Question: I need to make a query inside a DAO using hibernate criteria, but im not sure how.
I have 2 entities, A and B, and an association table, that contains both A and B ID's.
A doesnt know B, and B doesnt know A.
I want to find all A's that are associated with a certain B, using criteria.
I made a diagram, hope it helps to explain.
<URL>

As you can see, table A have 3 records, table B have 3 records too and table AssocAB 3 records as well. I want to find all A's that are associated in AssocAB with B1. The query should return A1 and A3.
is it possible?
Here's the classes, and the relationship annotated.
Entity A: No annotation
Entity B: Have a Set of Entity A
'''
@ManyToMany
@JoinTable(name = "Assoc_AB", joinColumns = { @JoinColumn(name = "ID_B")}, inverseJoinColumn = { @JoinColumn(name = "ID_A")})
@ForeignKey(name = "FK_A_B", inverseName = "FK_B_A")
public set<A> getA(){
return this.listOfA;
}
'''
And no class for association class, the mapping on B creates the assoc table.
Thanks in advance.
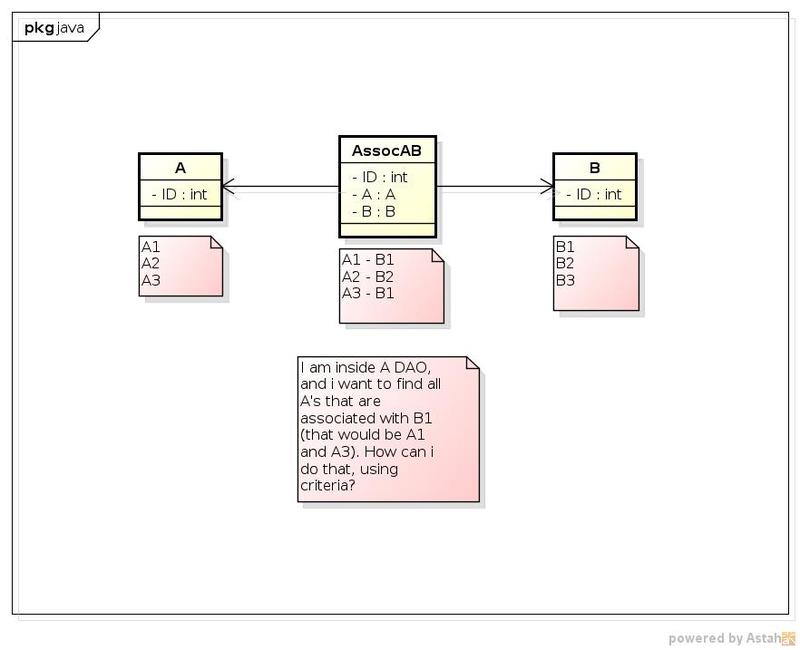
Answer: I tried to write a criteria query with your indications, but it's not easy because you tell that 'A' and 'B' tables have a 'int ID', but then you put 'Strings' in your rows ('"A1"', '"B1"'...). I supposed that your 'id' is a 'String' instead of an int. You should have something like this:
'''
List<A> listOfA = new ArrayList<A>();
Criteria criteria = session.createCriteria(B.class, "b");
criteria.add(Restrictions.eq("b.id", "B1"));
List<B> listOfBs = criteria.list();
for (B b : listOfBs) {
listOfA.addAll(b.getA());
}
'''
If you have a 'name' property in 'B' class, you would have to modify the restriction:
'''
criteria.add(Restrictions.eq("b.name", "B1"));
'''
I hope this code can help you solve your problem.